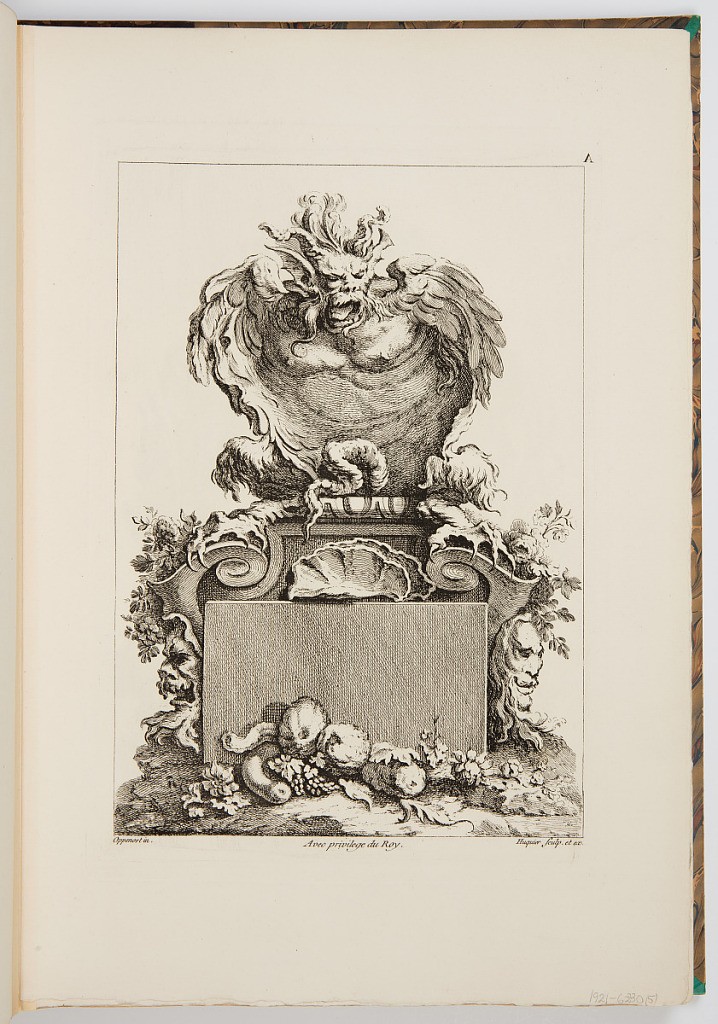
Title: Design for a Cartouche
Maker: Gilles-Marie Oppenord, French, 1672–1742
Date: ca. 1900
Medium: Photomechanical print
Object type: Bound print
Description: Page with a design for a cartouche comprised of a grotesque creature's body atop a plinth; this is set within a landscape with foods of the harvest, mascarons, shells, and branches.The plate is signed and lettered (the plate number, 4, is absent).